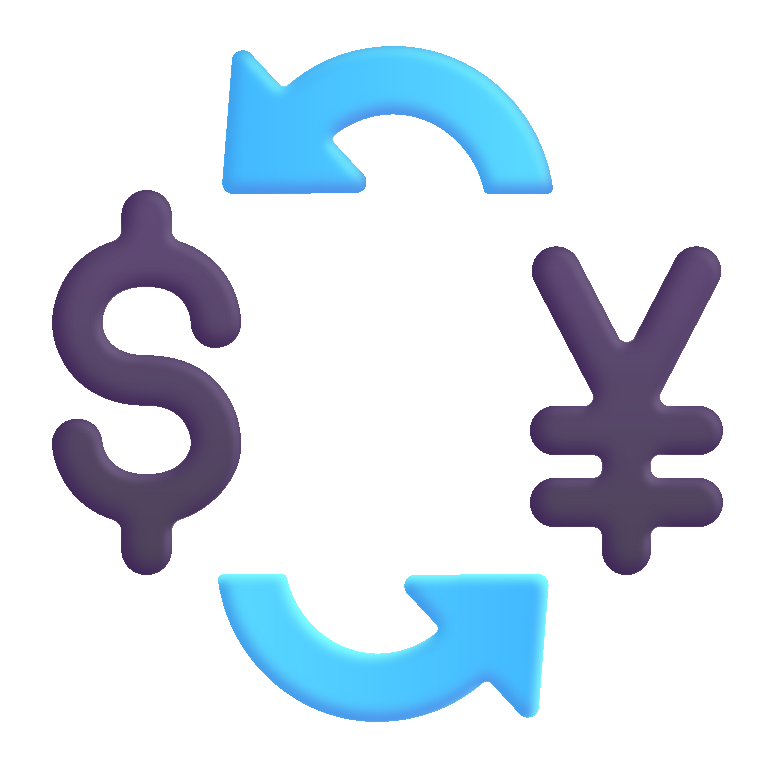
currency exchange color